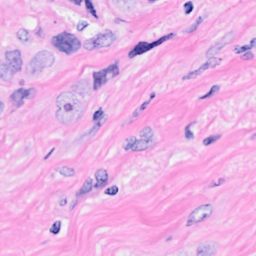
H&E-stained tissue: Breast